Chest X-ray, PA view. Patient: 59 years old, sex F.
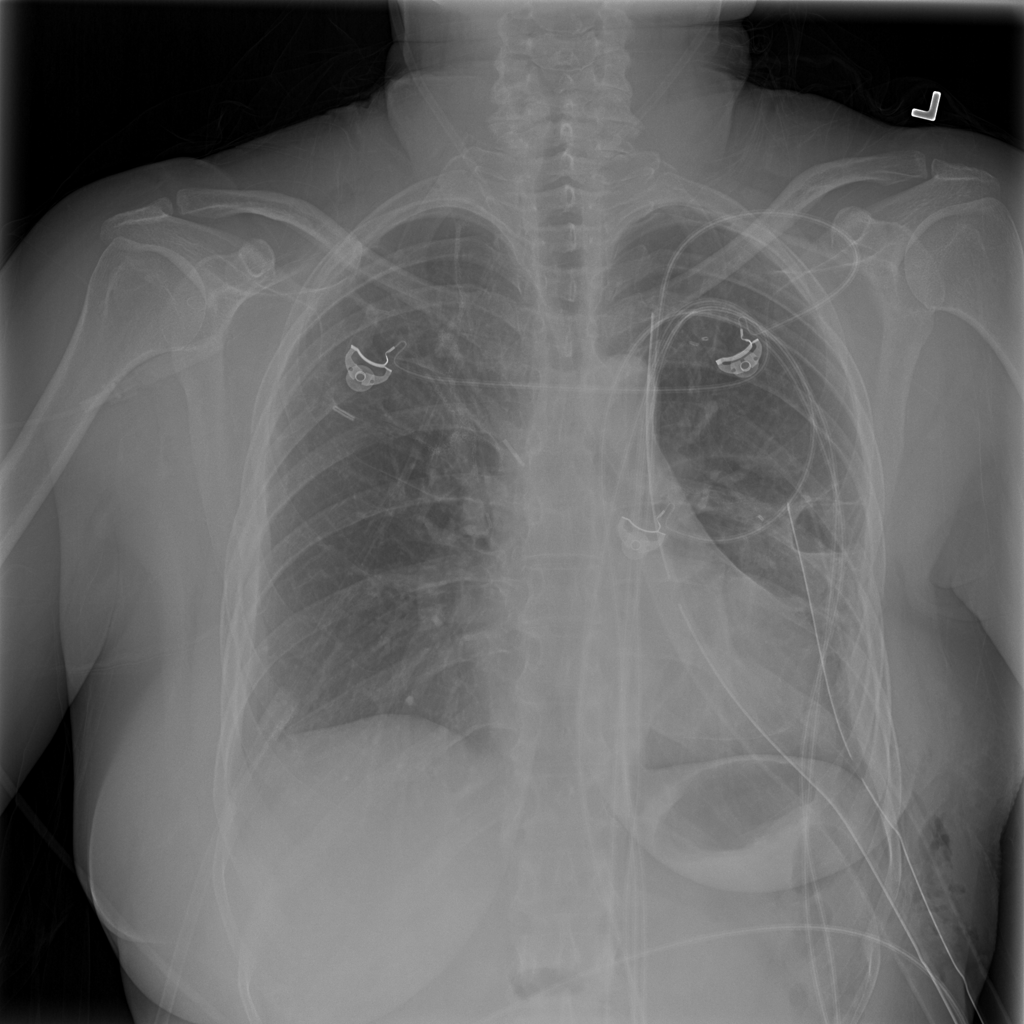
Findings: No Finding